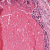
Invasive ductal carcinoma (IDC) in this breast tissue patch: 0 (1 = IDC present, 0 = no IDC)